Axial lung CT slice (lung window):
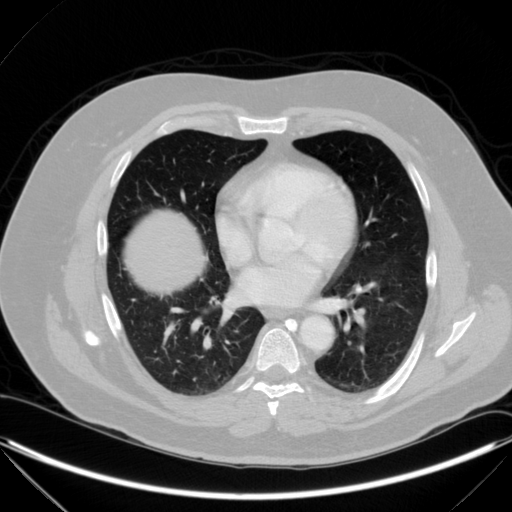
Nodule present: yes
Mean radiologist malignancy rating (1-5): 3